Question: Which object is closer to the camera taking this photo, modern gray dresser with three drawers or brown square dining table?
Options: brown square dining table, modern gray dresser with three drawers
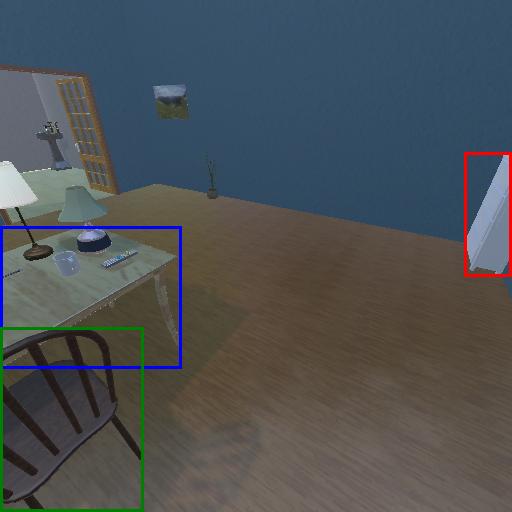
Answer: brown square dining table